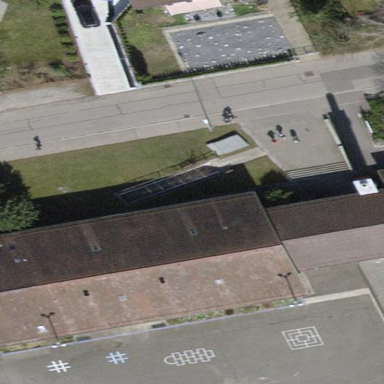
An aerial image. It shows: School building.